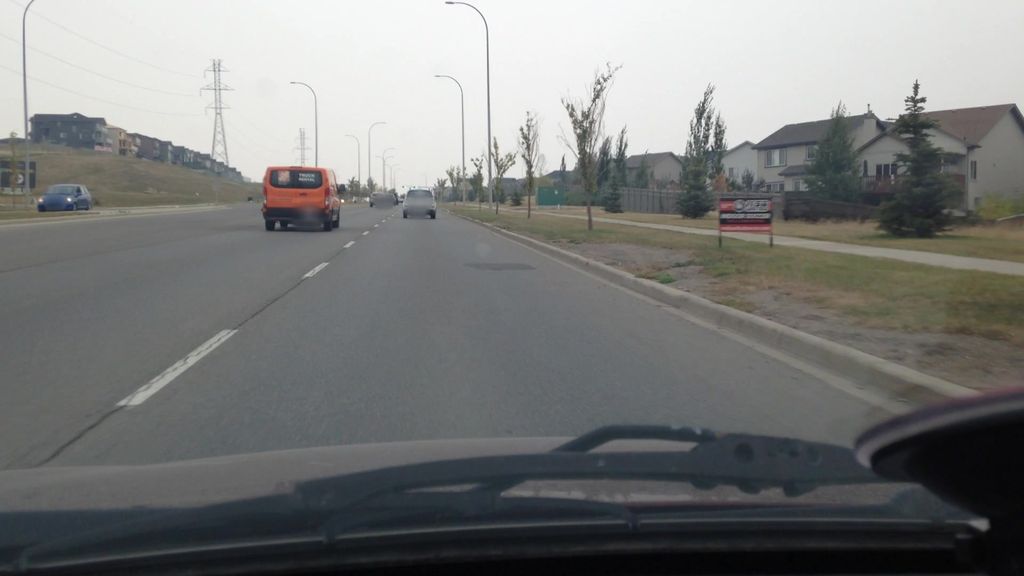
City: calgary